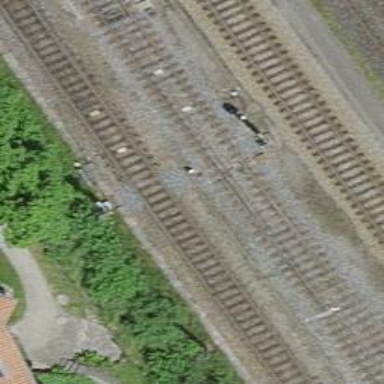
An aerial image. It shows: Railway switch.